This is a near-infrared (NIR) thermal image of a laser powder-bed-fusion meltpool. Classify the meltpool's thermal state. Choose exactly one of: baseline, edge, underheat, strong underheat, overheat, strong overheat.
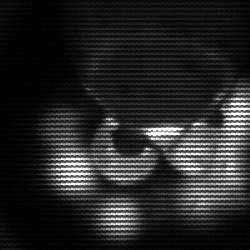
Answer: edge